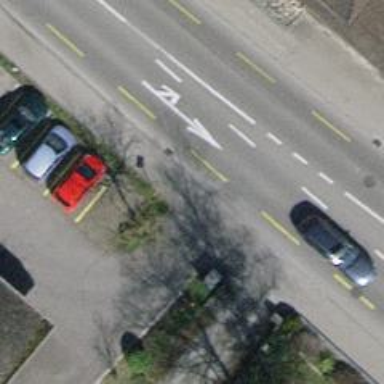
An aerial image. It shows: Asphalt parking aisle off service road.